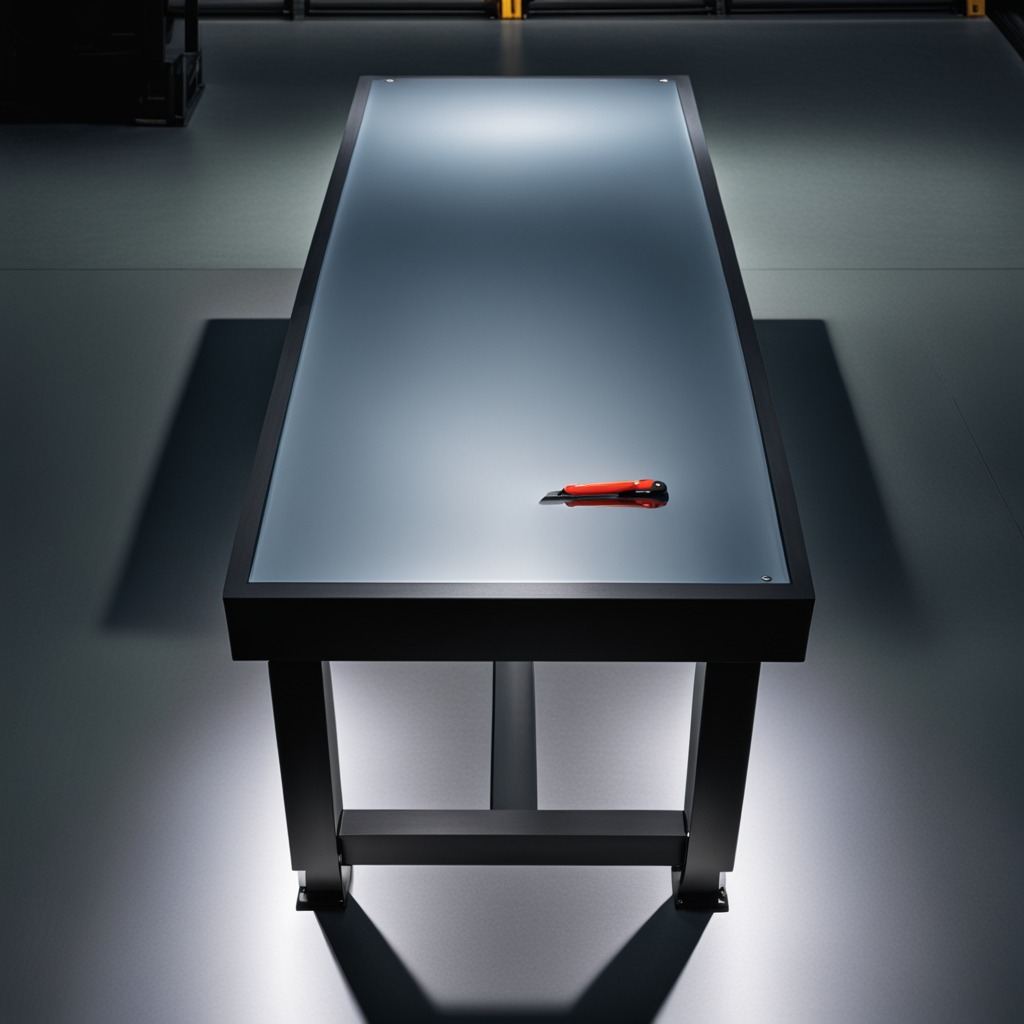
A utility knife is lying on a clean empty table in a basement in the evening.